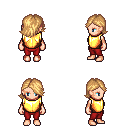
a pixel art fantasy rpg character, female body template, human, light skin, gold chest armor, red pants, light blonde swoop hairstyle, four views (front, back, left, right), 2x2 character sprite sheet, small pixel art, hard edges, no anti-aliasing